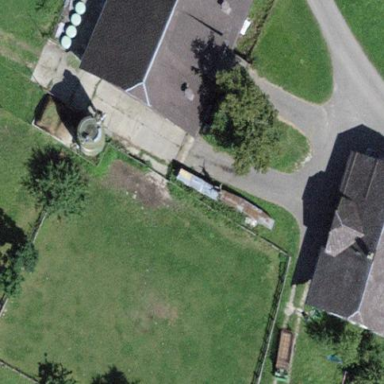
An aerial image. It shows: Farmyard area.